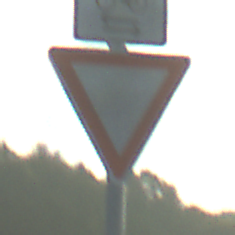
Verkehrszeichen: VorfahrtGewaehren
Zusatzzeichen oben: RichtungsangabeDurchPfeile9
Umgebung: Outdoor, Nature
Tageszeit: MorningAfternoon
Wetter: Clear
Licht: Natural
Jahreszeit: NotSpecified
Kontrast: HighContrast